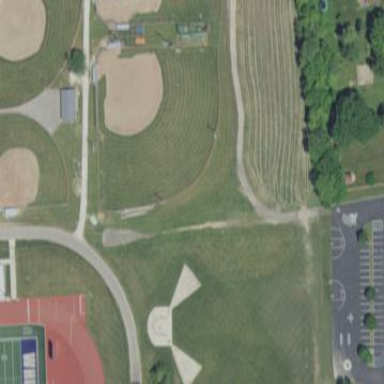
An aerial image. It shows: Baseball pitch for leisure land.